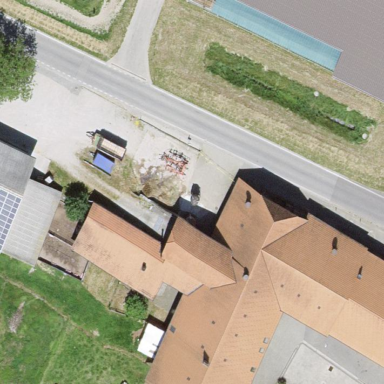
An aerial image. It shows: Farm building.